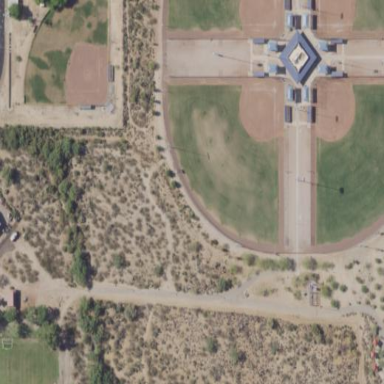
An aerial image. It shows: Baseball pitch for leisure land.